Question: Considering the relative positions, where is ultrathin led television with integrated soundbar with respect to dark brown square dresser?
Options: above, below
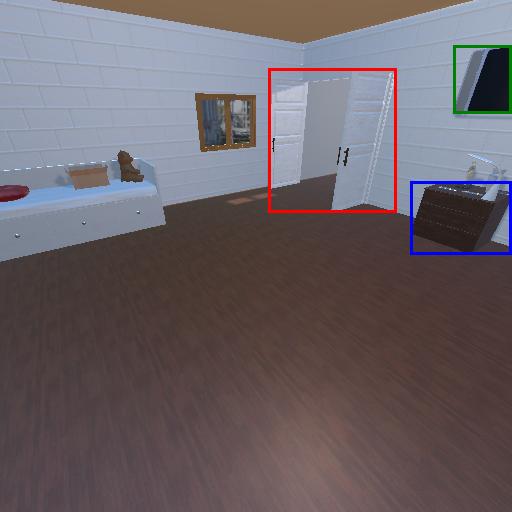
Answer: above